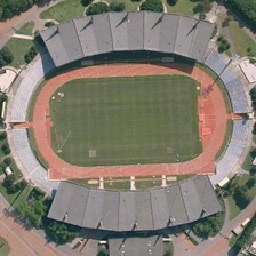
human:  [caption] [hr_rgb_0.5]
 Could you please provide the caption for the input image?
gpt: Outside the stadium is a green grass circle.

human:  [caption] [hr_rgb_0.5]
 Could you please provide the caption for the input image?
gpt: There is a circle of green grass outside the stadium.

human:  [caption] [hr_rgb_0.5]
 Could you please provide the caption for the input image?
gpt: There are two huts on both sides of the stadium.

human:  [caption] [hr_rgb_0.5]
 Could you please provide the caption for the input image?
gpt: outside the stadium has a ring of green grass.

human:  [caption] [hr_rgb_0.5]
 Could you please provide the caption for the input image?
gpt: On both sides of the stadium, there are two sheds.